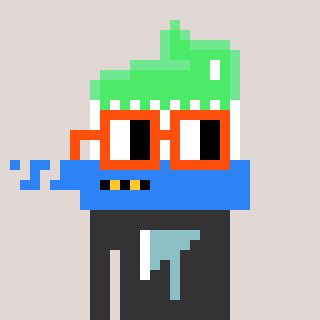
a pixel art character with square orange glasses, a toothbrush-shaped head and a grayscale-colored body on a warm background